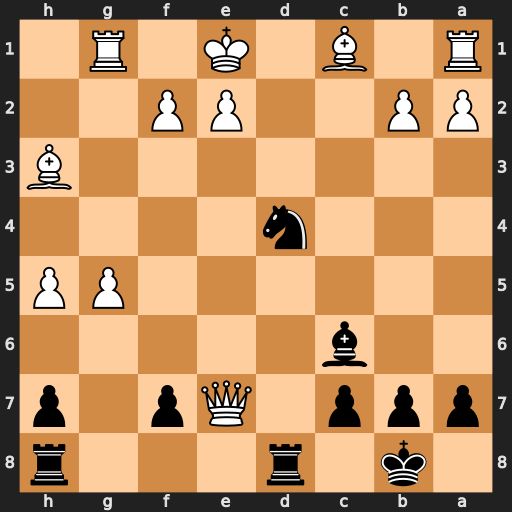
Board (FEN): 1k1r3r/ppp1Qp1p/2b5/6PP/3n4/7B/PP2PP2/R1B1K1R1
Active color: b
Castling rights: Q
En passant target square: -
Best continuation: Nc2+ Kf1 Rd1#